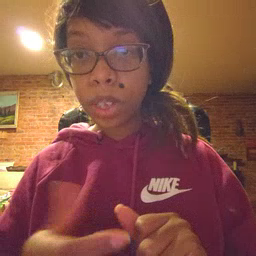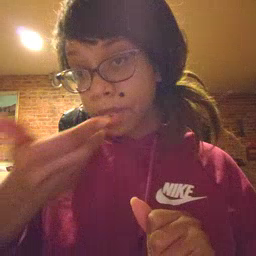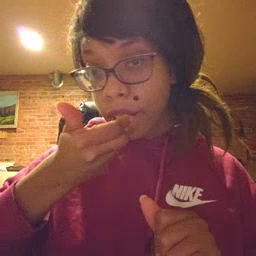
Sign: pizza